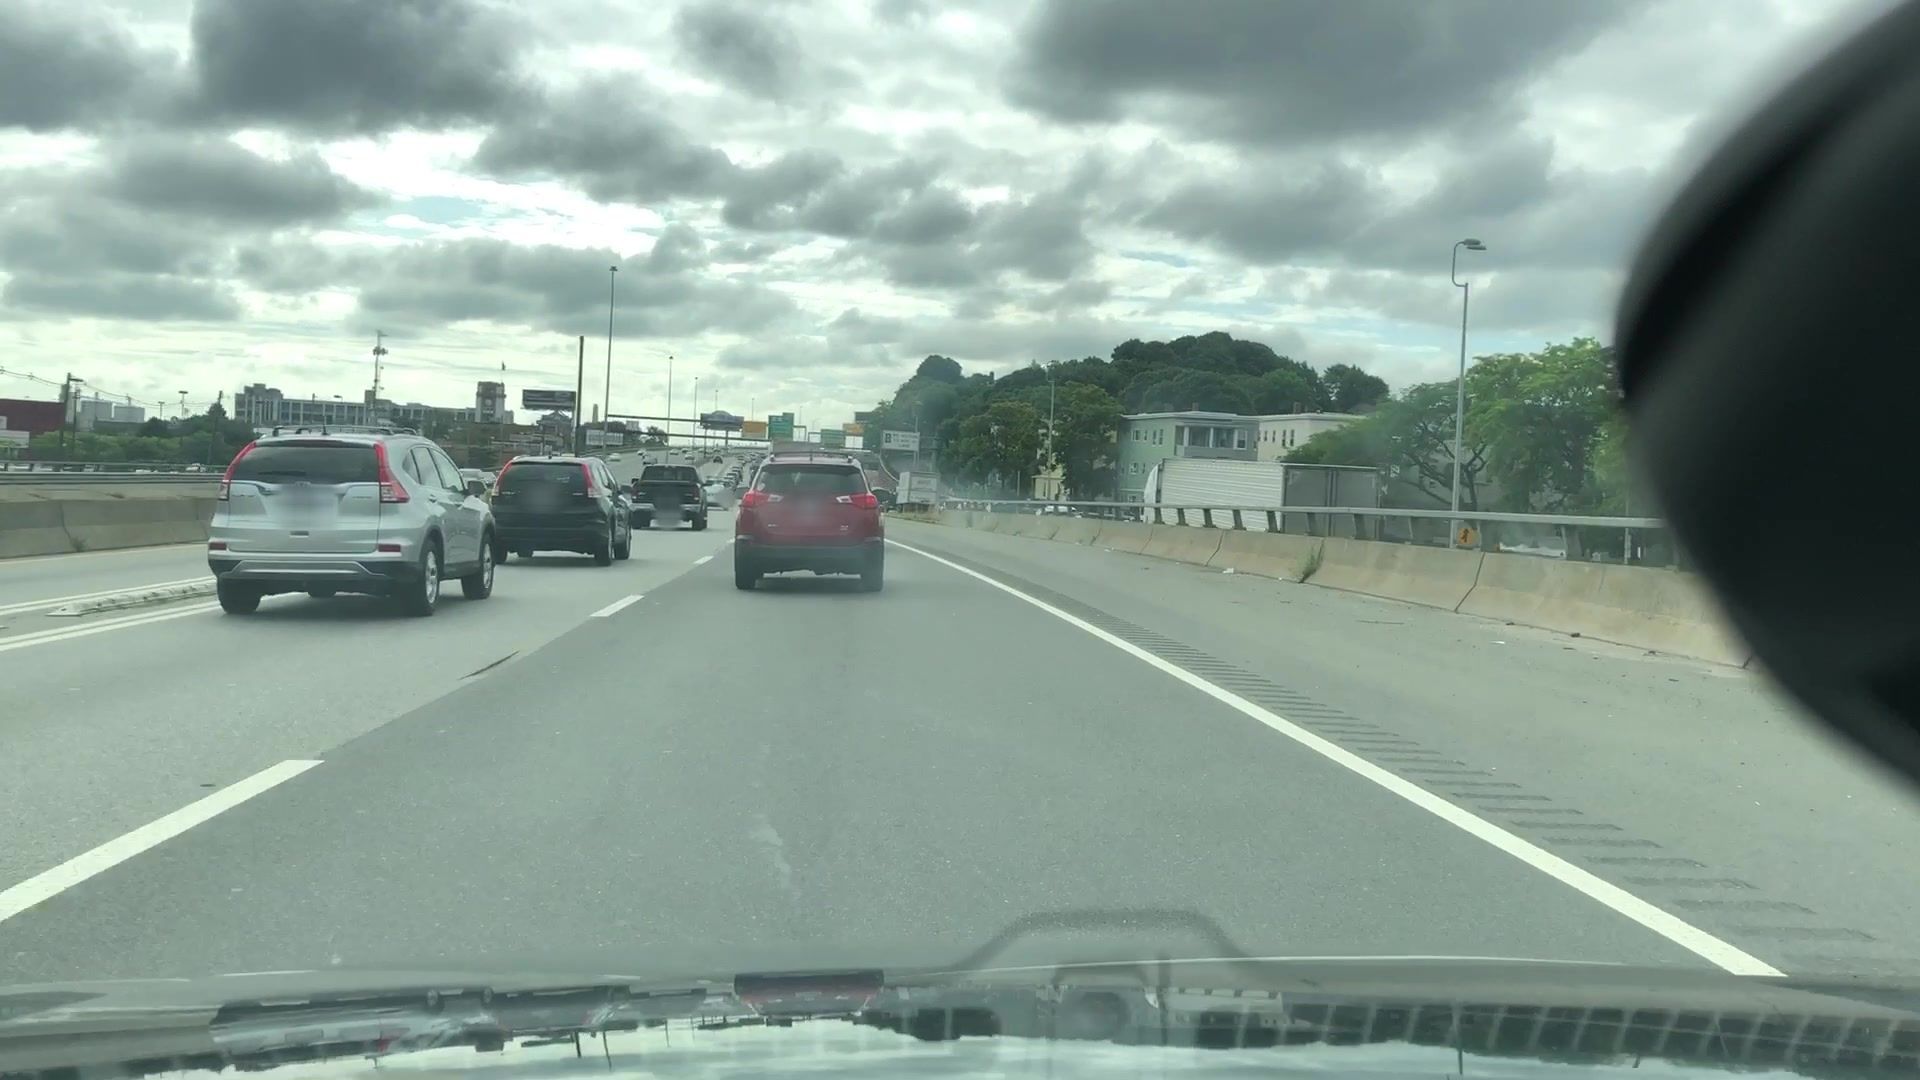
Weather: cloudy
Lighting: day
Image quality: slightly poor
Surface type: driving surface
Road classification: motorway
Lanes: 3, 2
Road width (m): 61.0
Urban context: urban centre
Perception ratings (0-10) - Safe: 1.8, Lively: 2.85, Beautiful: 6.44, Boring: 6.18, Depressing: 7.09, Wealthy: 4.59